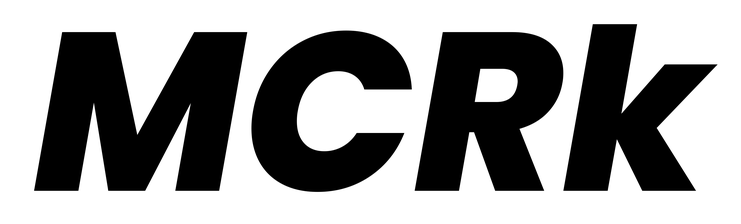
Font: Poppins-ExtraBoldItalic